Question:
The filters are on the devices tab. But isn't this supposed to be in logcat?
How do you reset them back?
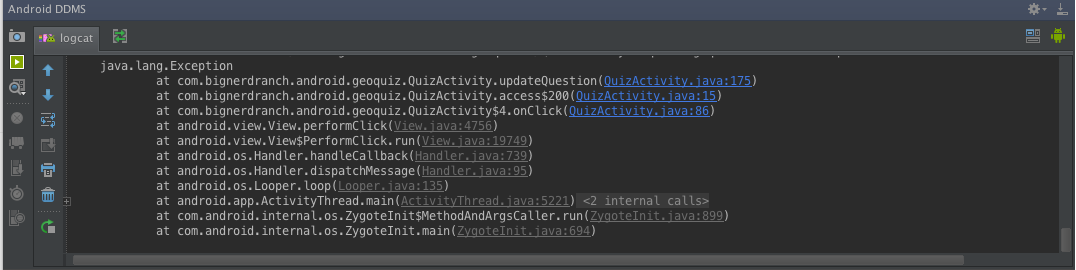
Answer: Had the same problem.
Exit and restart Android Studio and it should be fixed.
Interestingly, the first time I tried to re-open Android Studio I got a crash. But the second time it worked fine. Perhaps there's a bug somewhere.